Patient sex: M
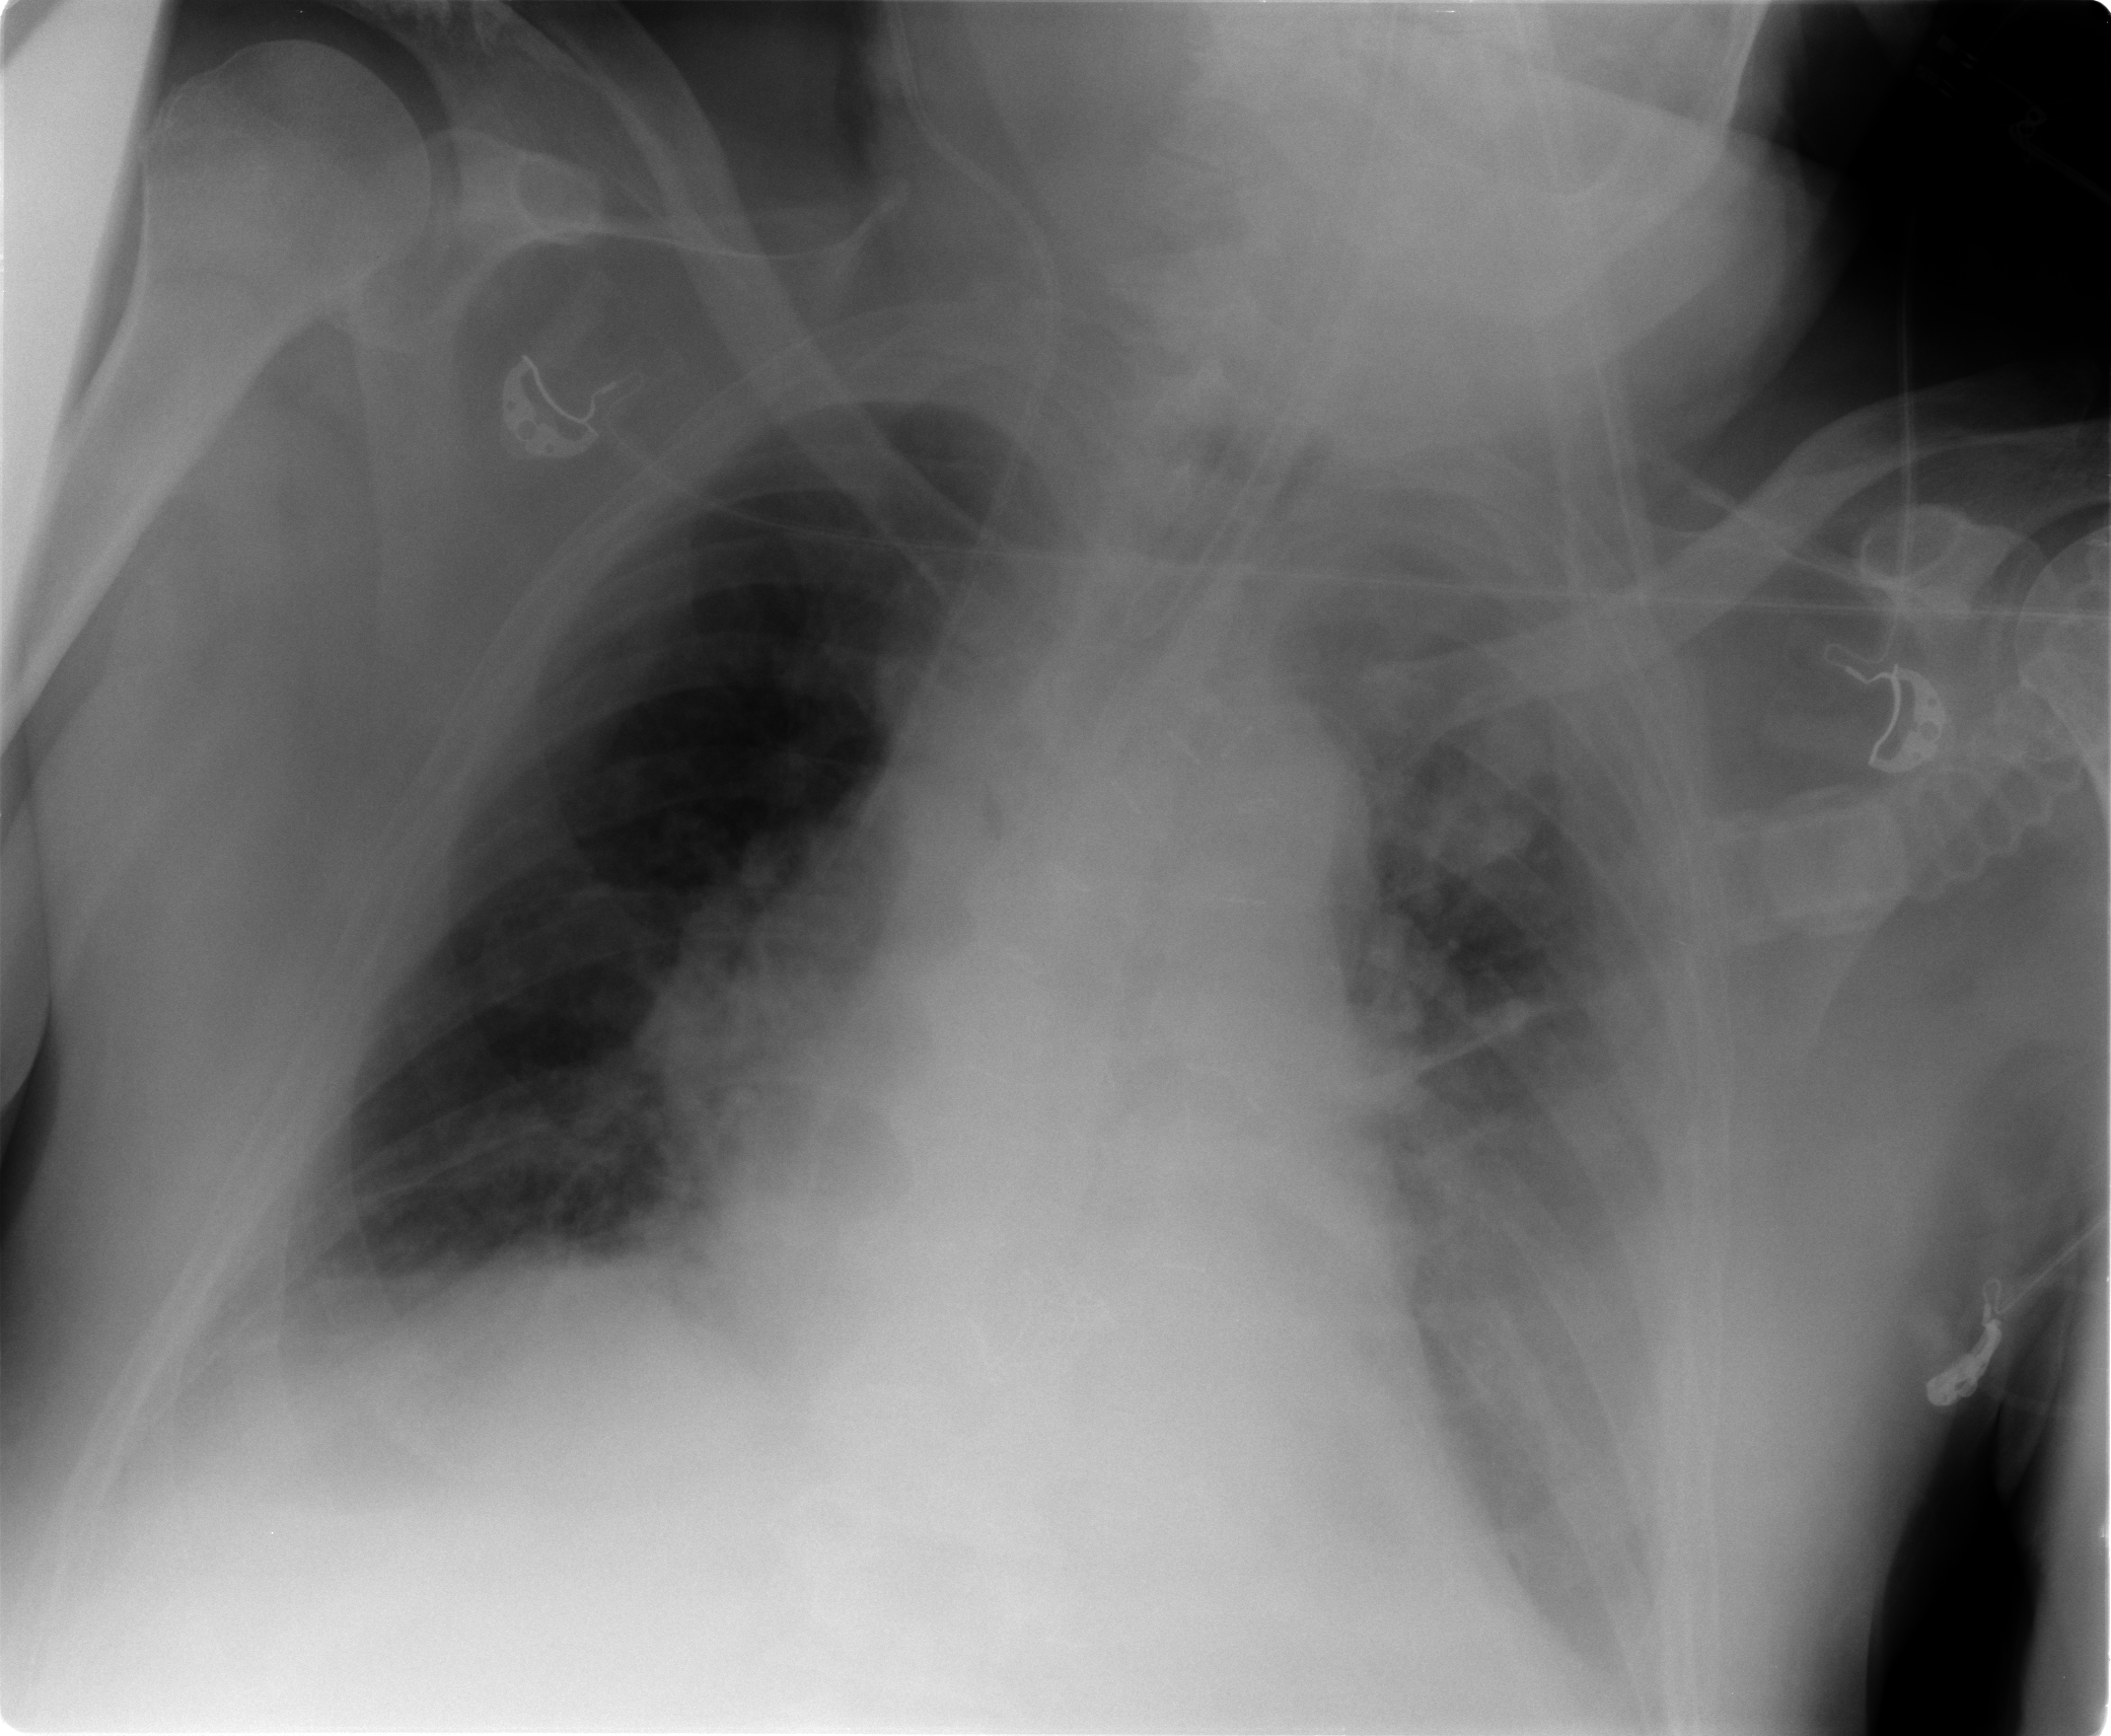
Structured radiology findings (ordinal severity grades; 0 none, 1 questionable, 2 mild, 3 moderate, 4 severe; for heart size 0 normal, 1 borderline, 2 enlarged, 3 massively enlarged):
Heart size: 2
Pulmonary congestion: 2
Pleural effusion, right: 1
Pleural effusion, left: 2
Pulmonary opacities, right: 0
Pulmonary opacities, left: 0
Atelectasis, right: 0
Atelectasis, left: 2